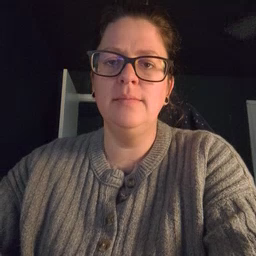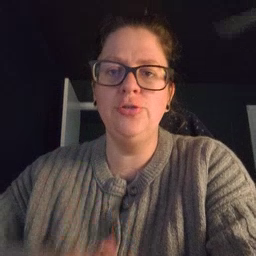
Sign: later